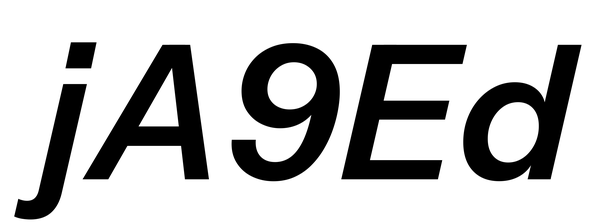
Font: InstrumentSans-Italic_SemiBold_Italic